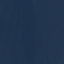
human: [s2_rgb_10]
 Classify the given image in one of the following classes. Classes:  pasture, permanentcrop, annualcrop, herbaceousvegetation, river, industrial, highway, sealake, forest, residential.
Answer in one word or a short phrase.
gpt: SeaLake